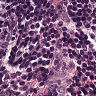
Metastatic tissue present: no